Aerial crown-view tile of a tropical tree (Barro Colorado Island, Panama), acquired 20241014:
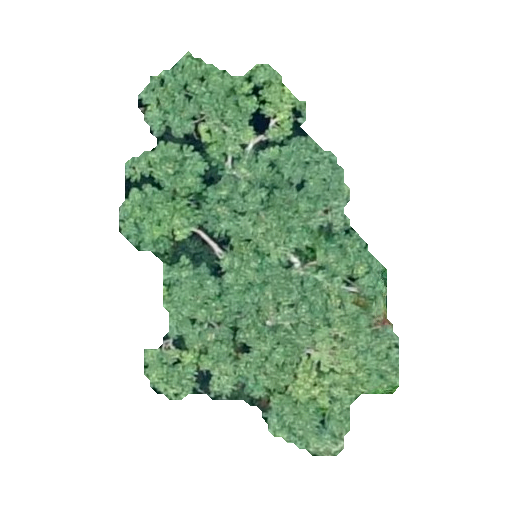
Species: Trattinnickia aspera
GBIF accepted scientific name: Trattinnickia aspera
Crown area: 111.94 m²